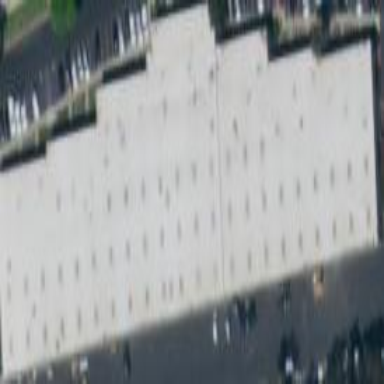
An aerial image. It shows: Industrial building.